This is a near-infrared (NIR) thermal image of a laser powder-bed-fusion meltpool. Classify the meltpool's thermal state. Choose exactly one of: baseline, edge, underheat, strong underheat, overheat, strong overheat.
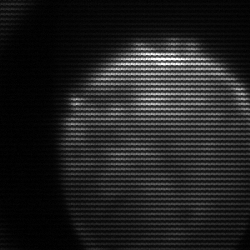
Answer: edge